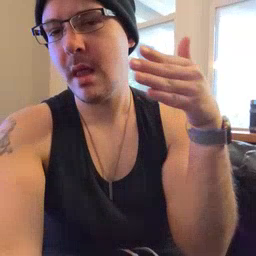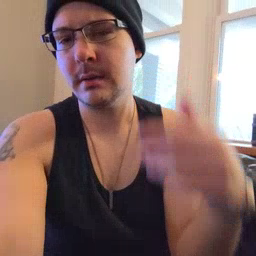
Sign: flag